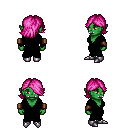
a pixel art fantasy rpg character, female body template, orc, green skin, black robe, red pants, pink swoop hairstyle, leather bracers, metal boots, four views (front, back, left, right), 2x2 character sprite sheet, small pixel art, hard edges, no anti-aliasing